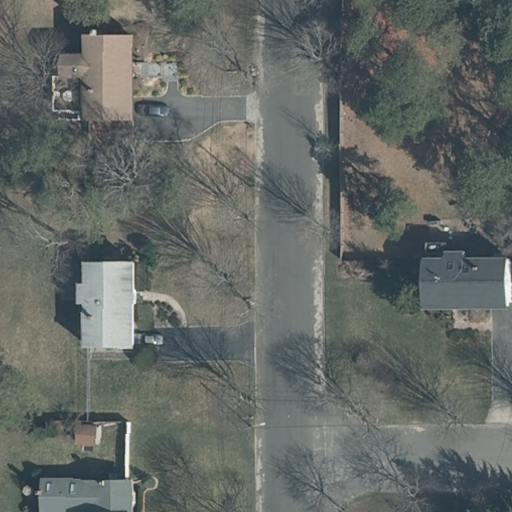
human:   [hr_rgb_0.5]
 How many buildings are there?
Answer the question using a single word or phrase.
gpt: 4

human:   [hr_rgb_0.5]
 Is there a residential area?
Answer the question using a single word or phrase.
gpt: yes

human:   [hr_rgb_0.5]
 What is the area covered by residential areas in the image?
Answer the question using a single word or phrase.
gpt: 9196m2

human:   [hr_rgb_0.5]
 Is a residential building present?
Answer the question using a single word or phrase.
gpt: yes

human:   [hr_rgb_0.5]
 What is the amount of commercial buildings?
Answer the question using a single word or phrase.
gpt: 0

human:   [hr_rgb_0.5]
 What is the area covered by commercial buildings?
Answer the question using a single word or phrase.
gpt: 0m2

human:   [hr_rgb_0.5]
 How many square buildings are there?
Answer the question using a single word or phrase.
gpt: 0

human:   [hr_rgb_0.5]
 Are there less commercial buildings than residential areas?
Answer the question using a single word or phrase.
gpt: yes

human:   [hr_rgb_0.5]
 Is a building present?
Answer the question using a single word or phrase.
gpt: yes

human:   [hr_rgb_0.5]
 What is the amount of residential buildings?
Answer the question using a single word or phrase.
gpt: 4

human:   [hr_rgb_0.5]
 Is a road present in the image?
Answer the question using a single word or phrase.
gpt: yes

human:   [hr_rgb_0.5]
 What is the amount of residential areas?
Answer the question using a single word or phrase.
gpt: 1

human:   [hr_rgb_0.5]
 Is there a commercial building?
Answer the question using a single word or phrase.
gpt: no

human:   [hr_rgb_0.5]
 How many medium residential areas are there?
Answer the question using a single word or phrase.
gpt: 0

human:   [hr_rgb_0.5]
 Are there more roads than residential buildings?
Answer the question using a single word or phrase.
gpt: no

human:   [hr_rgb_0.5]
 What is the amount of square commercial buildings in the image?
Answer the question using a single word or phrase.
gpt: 0

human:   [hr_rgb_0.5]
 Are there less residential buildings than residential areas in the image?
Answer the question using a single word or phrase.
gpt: no

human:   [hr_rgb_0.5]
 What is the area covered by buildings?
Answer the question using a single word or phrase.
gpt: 832m2

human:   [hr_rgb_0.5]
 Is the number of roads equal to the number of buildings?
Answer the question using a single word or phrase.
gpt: no

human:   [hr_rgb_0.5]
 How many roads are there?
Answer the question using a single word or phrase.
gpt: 2

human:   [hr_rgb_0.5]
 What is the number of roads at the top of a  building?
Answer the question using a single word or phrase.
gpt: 2

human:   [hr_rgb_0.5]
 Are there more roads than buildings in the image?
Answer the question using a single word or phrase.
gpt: no

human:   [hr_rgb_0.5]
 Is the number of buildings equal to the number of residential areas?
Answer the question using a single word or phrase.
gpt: no

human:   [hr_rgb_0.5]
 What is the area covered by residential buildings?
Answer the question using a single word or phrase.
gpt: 832m2

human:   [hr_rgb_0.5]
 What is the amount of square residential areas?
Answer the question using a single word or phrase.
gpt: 0

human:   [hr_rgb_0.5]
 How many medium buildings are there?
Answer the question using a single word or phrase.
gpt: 4

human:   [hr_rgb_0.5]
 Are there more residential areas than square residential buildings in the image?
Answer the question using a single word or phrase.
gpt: yes

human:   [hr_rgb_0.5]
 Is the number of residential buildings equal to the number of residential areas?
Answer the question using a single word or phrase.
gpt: no

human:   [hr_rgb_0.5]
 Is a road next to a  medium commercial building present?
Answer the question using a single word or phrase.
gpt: no

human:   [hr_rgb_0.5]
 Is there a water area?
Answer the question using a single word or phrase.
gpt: no

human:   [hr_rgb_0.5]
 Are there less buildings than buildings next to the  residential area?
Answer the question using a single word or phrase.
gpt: no

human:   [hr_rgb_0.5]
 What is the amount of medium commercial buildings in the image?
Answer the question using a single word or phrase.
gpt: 0

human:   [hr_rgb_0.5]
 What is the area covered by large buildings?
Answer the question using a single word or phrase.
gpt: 0m2

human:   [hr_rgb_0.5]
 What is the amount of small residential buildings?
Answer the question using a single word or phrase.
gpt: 0

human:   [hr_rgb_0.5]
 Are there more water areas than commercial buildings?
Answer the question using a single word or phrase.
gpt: no

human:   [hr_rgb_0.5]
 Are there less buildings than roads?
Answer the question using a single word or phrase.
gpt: no

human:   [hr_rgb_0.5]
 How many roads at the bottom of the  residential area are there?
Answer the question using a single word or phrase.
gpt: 2

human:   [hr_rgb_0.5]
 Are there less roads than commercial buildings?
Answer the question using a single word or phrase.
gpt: no

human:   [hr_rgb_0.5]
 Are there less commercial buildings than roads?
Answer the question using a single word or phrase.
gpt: yes

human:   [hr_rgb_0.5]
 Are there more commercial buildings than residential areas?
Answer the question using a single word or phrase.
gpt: no

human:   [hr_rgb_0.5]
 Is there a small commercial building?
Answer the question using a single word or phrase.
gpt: no

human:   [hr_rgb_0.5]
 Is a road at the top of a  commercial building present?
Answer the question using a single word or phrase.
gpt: no

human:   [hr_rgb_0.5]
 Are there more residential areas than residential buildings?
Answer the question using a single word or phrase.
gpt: no

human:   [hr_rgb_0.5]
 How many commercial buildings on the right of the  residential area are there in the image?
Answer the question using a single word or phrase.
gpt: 0

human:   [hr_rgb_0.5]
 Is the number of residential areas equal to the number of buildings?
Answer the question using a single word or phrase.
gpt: no

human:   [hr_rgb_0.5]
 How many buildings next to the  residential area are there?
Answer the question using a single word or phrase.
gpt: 4

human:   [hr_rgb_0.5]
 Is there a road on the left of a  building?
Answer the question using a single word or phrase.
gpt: yes

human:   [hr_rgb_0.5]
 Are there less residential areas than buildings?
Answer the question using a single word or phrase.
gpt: yes

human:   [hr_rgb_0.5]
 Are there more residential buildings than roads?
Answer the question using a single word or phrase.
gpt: yes

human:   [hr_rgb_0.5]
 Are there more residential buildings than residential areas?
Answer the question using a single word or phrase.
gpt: yes

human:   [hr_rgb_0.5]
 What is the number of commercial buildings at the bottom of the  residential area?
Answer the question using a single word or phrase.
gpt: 0

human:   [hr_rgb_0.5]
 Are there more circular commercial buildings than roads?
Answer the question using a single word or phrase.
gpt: no

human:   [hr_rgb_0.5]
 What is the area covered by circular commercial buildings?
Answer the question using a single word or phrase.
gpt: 0m2

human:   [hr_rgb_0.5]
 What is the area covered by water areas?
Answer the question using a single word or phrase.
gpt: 0m2

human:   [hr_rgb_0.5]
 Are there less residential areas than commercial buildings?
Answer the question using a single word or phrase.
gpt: no

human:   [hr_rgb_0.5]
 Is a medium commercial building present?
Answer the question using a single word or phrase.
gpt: no

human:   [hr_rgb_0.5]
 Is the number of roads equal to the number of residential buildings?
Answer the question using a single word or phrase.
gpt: no

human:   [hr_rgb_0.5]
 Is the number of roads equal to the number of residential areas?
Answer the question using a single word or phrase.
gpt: no

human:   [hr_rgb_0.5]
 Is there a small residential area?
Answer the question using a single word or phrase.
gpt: no

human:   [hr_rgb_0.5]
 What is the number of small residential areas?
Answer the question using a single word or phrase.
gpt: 0

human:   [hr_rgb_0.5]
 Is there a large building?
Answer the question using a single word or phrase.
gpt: no

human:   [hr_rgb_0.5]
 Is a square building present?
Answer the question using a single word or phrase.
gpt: no

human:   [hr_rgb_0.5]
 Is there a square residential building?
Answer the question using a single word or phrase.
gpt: no

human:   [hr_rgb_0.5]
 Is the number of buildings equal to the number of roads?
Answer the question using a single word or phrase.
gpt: no